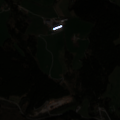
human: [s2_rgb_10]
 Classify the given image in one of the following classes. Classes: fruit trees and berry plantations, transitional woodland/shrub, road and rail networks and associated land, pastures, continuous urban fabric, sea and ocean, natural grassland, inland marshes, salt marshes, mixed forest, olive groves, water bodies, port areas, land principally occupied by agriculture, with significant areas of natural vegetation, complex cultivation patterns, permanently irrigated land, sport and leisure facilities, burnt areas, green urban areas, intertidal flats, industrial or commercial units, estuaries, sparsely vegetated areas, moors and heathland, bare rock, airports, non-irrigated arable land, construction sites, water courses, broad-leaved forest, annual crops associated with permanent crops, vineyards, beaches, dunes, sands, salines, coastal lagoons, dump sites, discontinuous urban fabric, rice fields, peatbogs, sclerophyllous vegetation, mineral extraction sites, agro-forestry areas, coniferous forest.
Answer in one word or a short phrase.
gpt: pastures, coniferous forest, transitional woodland/shrub